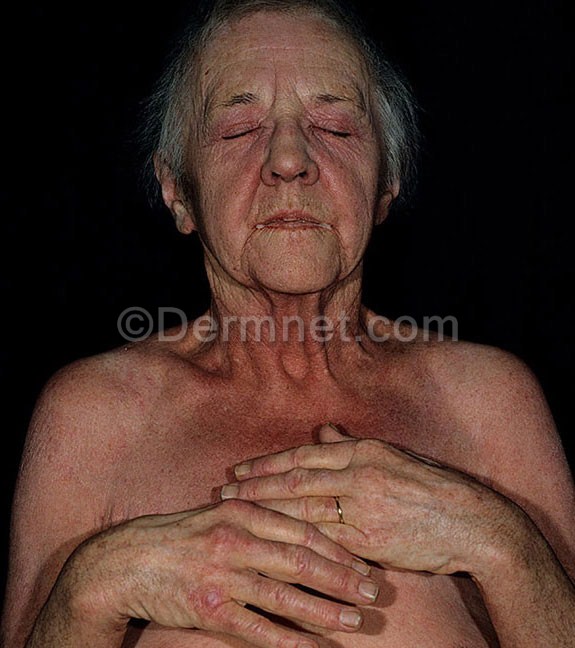
Disease: Lupus and other Connective Tissue diseases